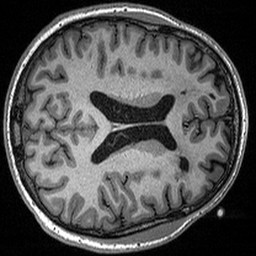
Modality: T1w
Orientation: axial
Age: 21
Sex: male